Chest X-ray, AP view. Patient: 27 years old, sex F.
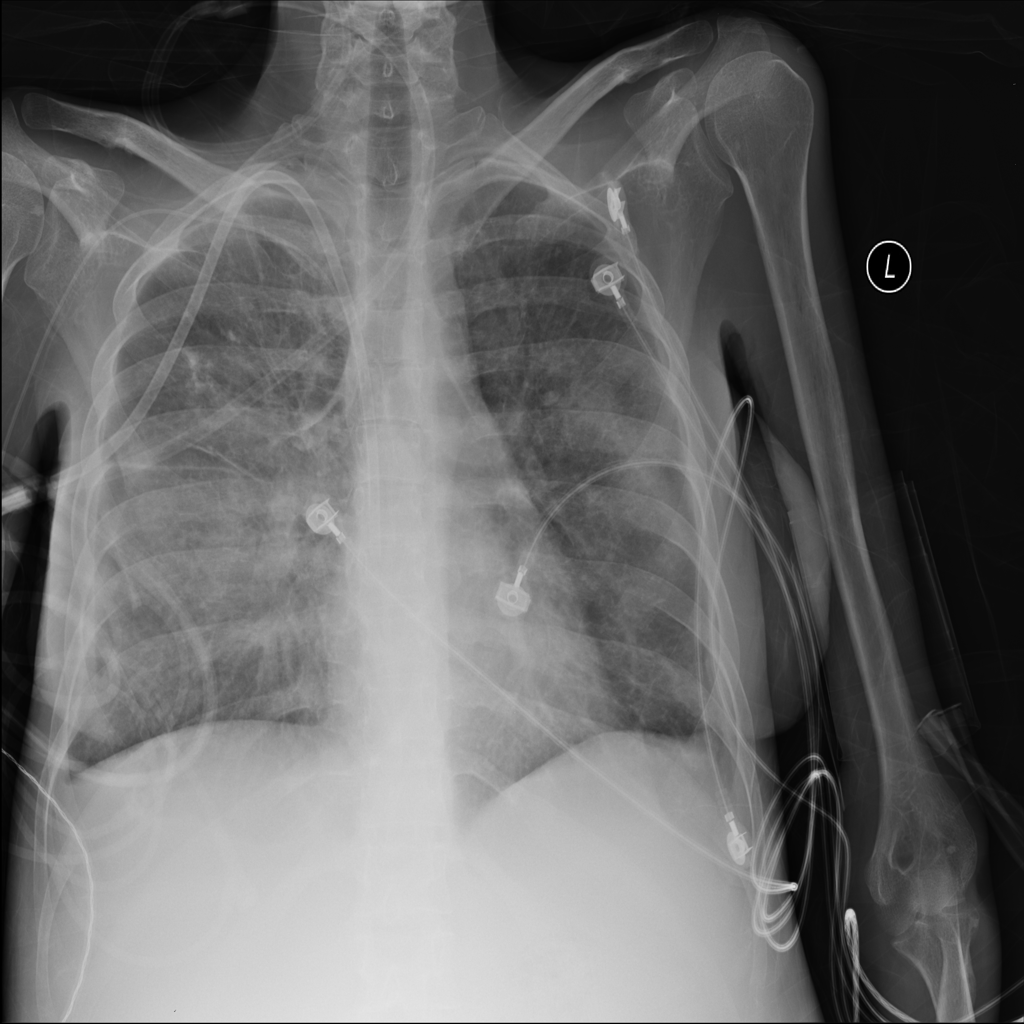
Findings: No Finding